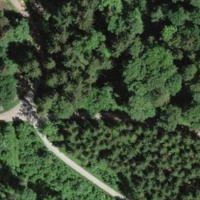
EUNIS habitat code: 44
Species observed at this site:
Melittis melissophyllum
Argynnis paphia